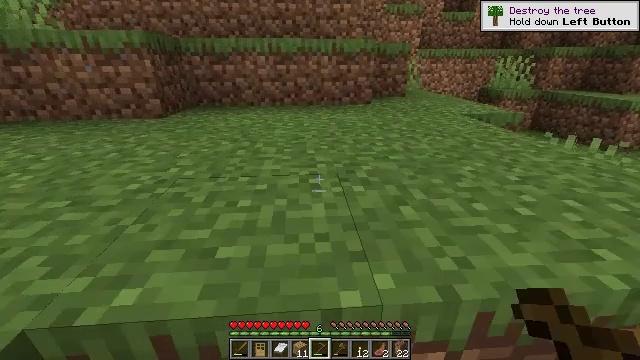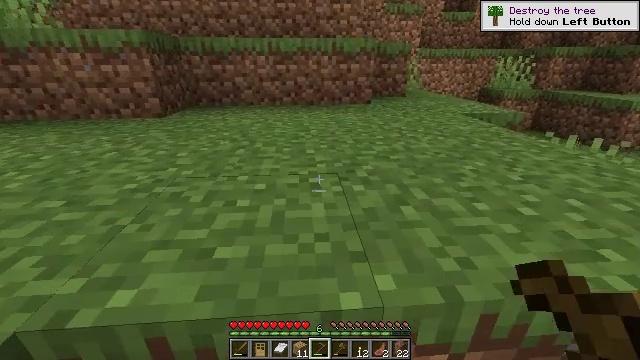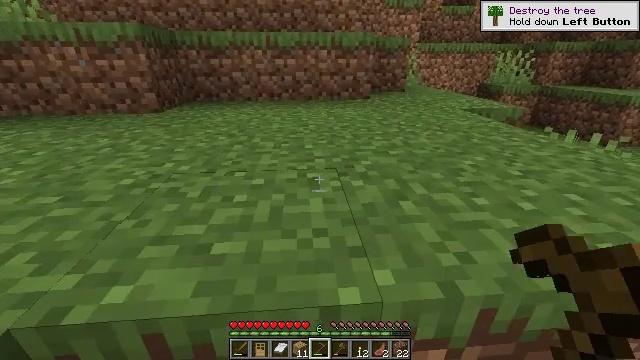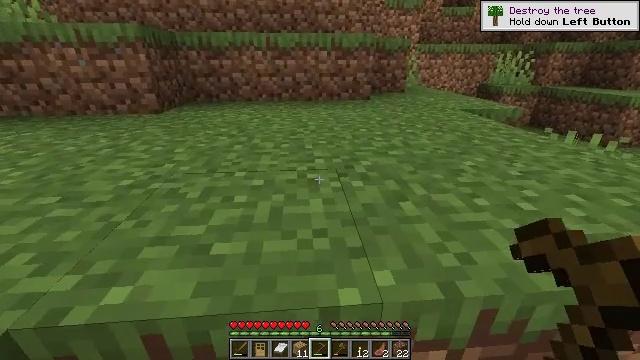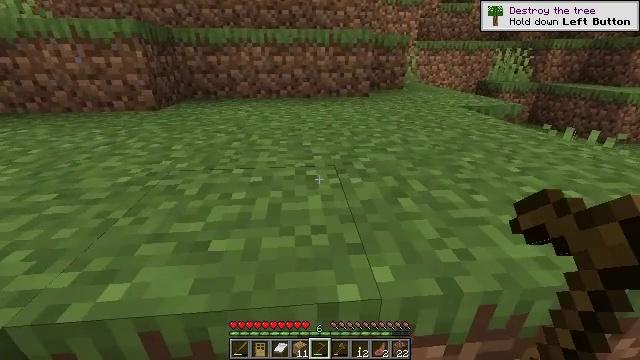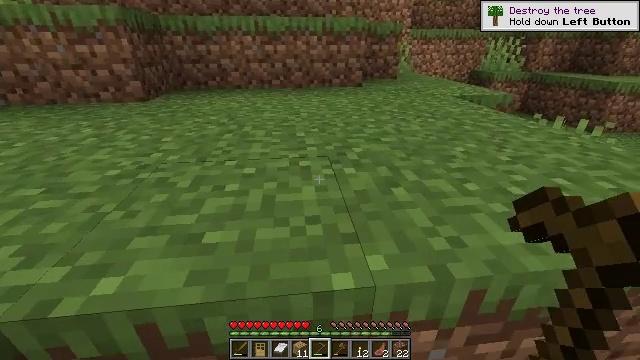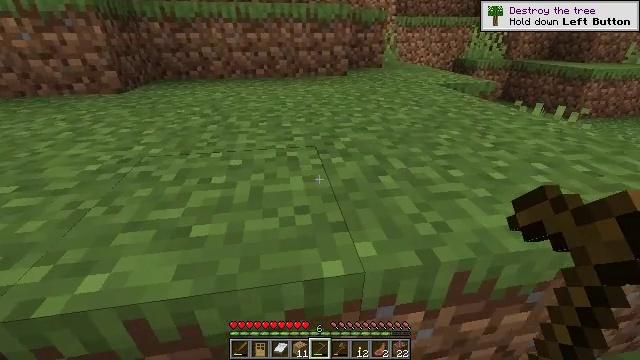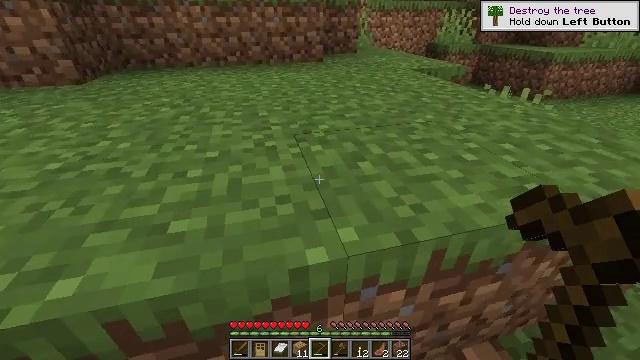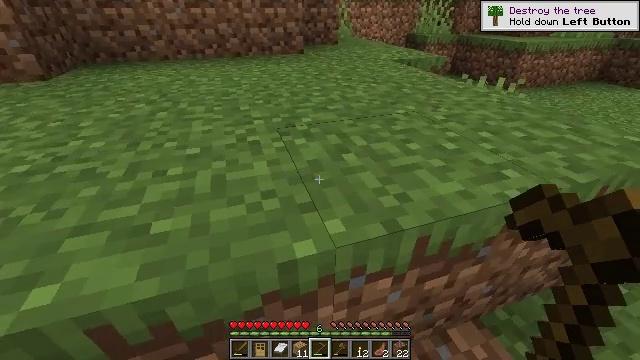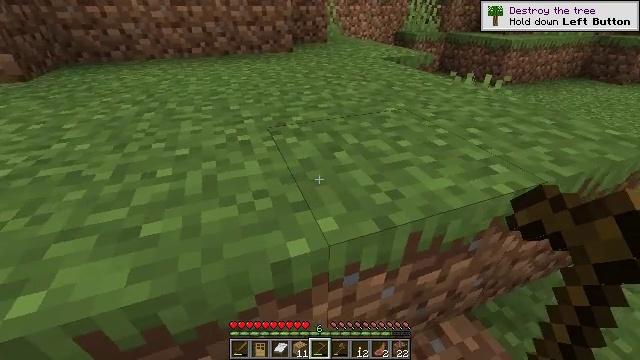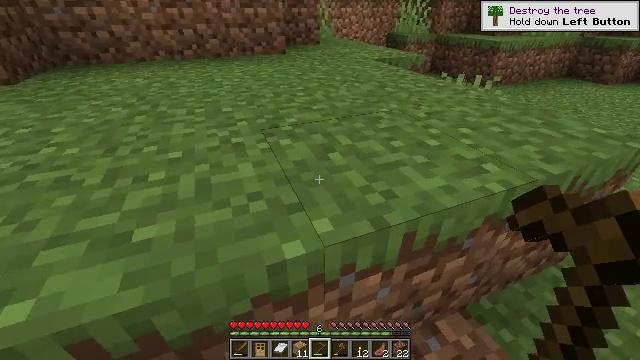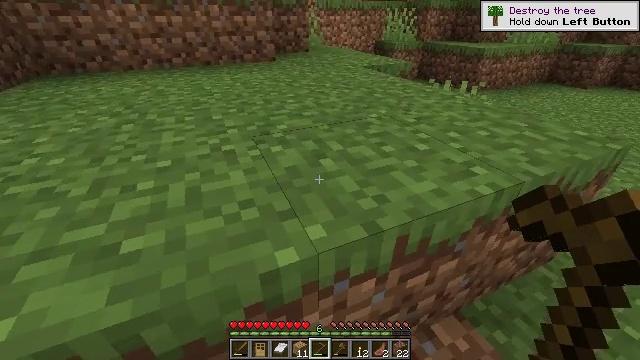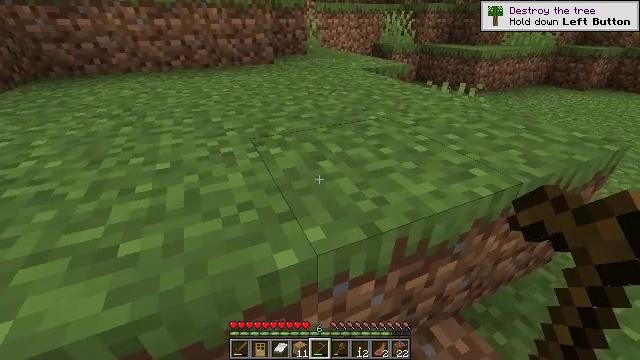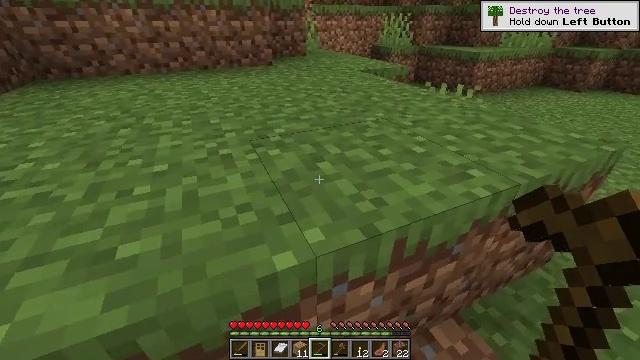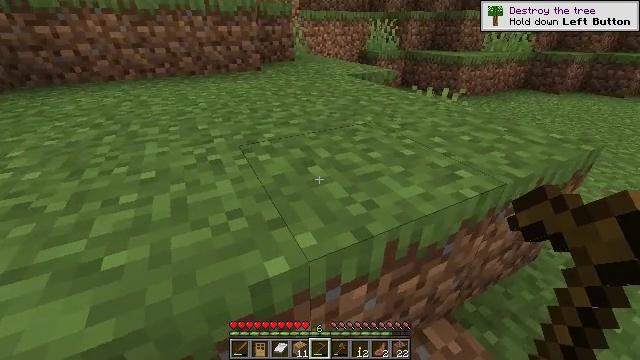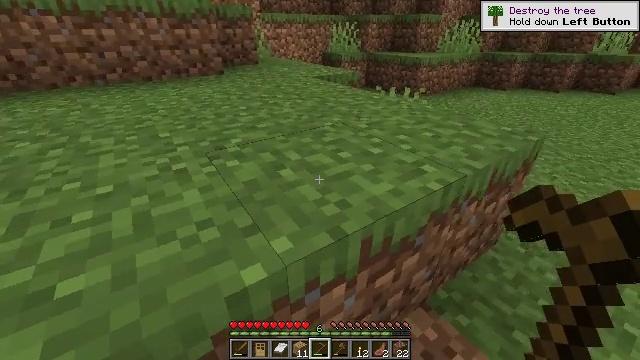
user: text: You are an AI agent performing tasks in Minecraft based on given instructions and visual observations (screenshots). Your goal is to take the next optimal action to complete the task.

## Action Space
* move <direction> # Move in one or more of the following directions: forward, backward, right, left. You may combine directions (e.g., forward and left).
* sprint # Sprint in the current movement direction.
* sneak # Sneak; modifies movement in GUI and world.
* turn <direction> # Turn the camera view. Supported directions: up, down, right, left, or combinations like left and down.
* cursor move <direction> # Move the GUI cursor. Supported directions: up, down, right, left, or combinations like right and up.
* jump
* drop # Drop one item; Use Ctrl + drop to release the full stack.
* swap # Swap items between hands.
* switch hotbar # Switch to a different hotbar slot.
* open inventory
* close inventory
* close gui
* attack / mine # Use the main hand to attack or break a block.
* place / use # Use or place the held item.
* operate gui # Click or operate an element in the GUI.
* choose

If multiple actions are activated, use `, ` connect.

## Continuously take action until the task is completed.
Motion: motion action
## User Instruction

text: Mine grass block from the ground.
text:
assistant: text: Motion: no_op
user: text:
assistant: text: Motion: no_op
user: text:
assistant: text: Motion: no_op
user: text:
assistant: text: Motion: no_op
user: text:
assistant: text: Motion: turn right and down
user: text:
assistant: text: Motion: turn right and down
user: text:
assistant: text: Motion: turn right and down
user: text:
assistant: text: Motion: turn right and down
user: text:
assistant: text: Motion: turn right
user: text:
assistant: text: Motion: turn right
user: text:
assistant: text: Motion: turn right and up
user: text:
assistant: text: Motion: no_op
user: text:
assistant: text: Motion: no_op
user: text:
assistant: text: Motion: turn right
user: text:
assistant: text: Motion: turn right
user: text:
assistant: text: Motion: turn right and up
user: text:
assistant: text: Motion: turn right and up
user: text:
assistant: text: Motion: turn right and up
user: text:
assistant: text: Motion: turn right and up
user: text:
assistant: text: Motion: turn right and up
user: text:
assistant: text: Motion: turn right
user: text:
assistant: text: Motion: turn right
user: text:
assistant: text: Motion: turn right
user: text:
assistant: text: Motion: turn right
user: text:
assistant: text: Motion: turn right
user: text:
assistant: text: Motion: turn right
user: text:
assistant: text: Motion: turn right
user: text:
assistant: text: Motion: turn right
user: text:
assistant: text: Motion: turn right
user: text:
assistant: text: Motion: turn right